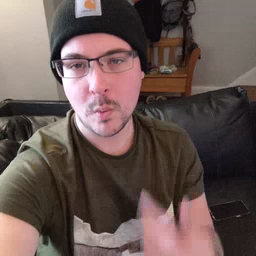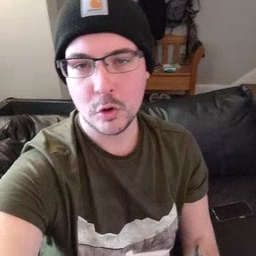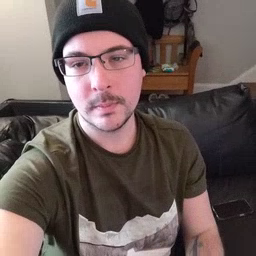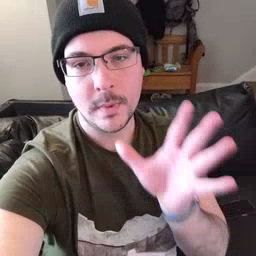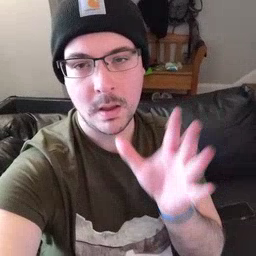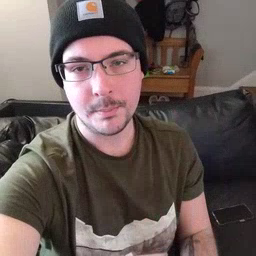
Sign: mom